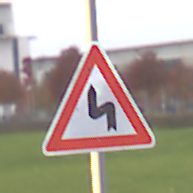
Verkehrszeichen: DoppelkurveZunaechstLinks
Umgebung: Outdoor, Suburban
Tageszeit: Midday
Wetter: Overcast
Licht: Natural
Jahreszeit: NotSpecified
Kontrast: LowContrast